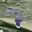
Label: 7